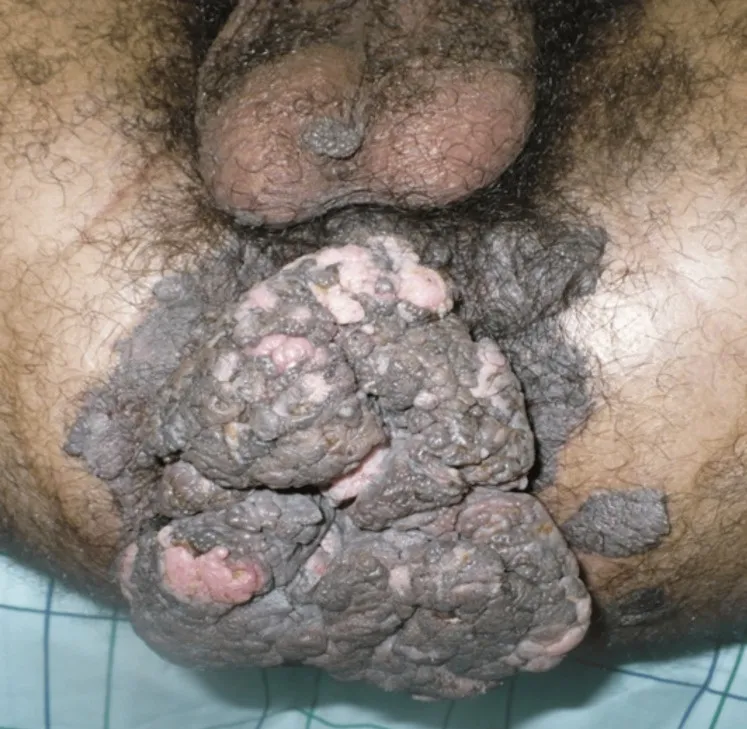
Cauliflower-like tumor covering the entire perineal region with multiple verrucous lesions in the left buttock.
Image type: medical_photograph (other_medical_photograph)